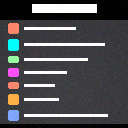
Screen state: on